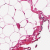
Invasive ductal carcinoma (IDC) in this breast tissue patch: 0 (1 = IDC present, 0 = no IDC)